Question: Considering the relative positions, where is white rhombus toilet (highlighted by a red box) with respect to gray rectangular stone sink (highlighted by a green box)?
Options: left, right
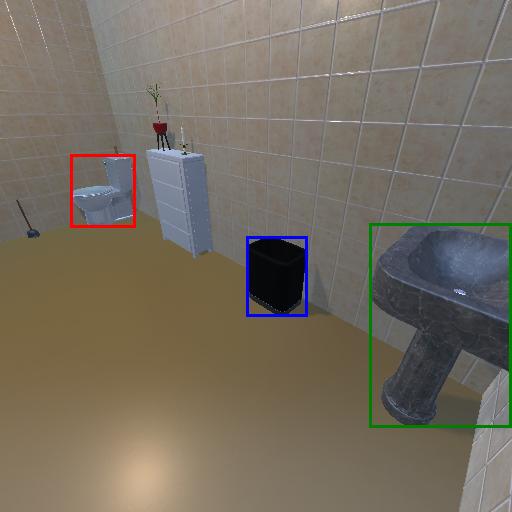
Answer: left